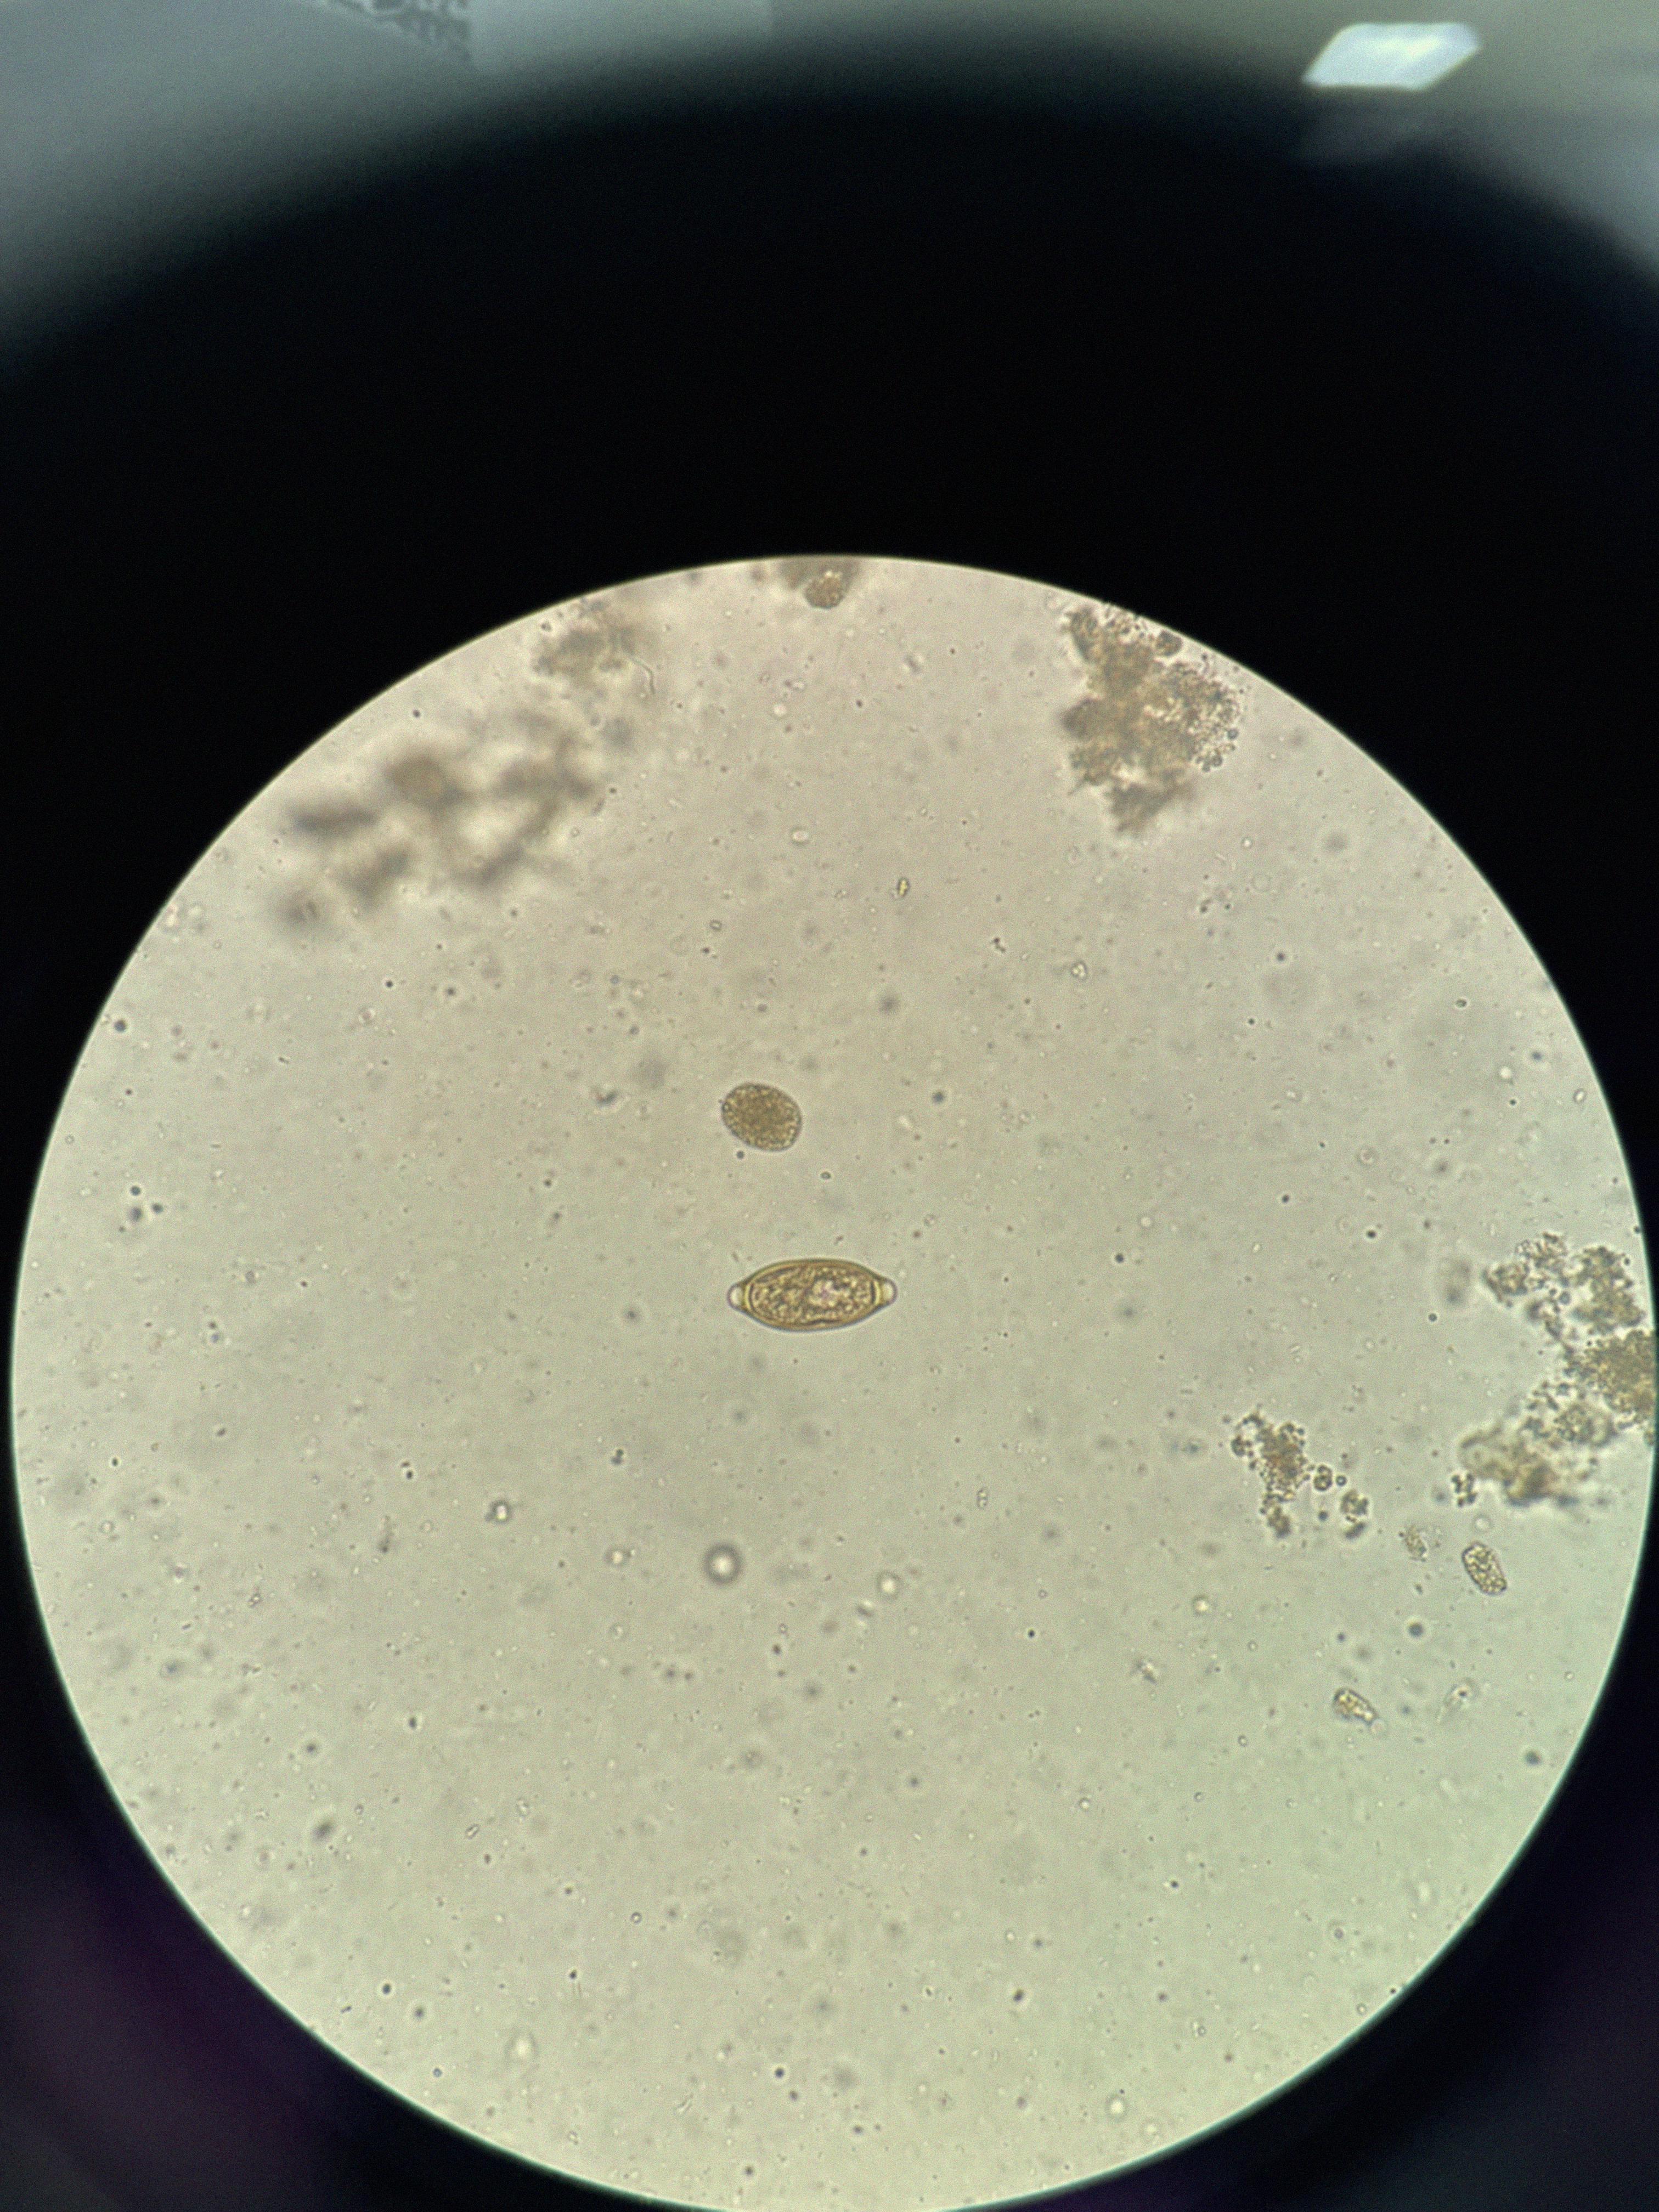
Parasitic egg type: Trichuris trichiura